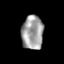
Tissue: skin
Cell type: Epithelial cells
Senescence score: 0.2695
Nuclear area (px): 723
Mean DAPI intensity: 159.279